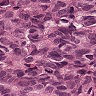
Metastatic tissue present: yes